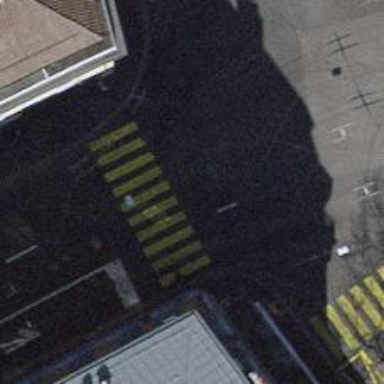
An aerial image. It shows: Road crossing with traffic signals.